Aerial crown-view tile of a tropical tree (Barro Colorado Island, Panama), acquired 20240716:
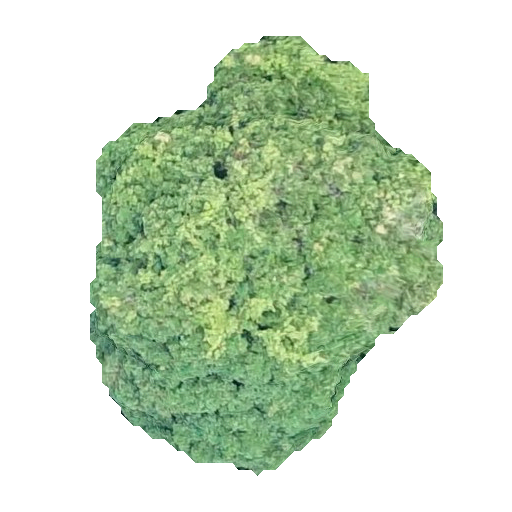
Species: Prioria copaifera
GBIF accepted scientific name: Prioria copaifera
Crown area: 167.747 m²